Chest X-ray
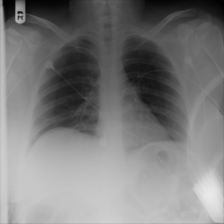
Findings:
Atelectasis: negative
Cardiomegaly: negative
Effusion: positive
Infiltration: positive
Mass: negative
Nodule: negative
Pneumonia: negative
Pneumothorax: negative
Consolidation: negative
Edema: negative
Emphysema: negative
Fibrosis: negative
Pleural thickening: positive
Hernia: negative